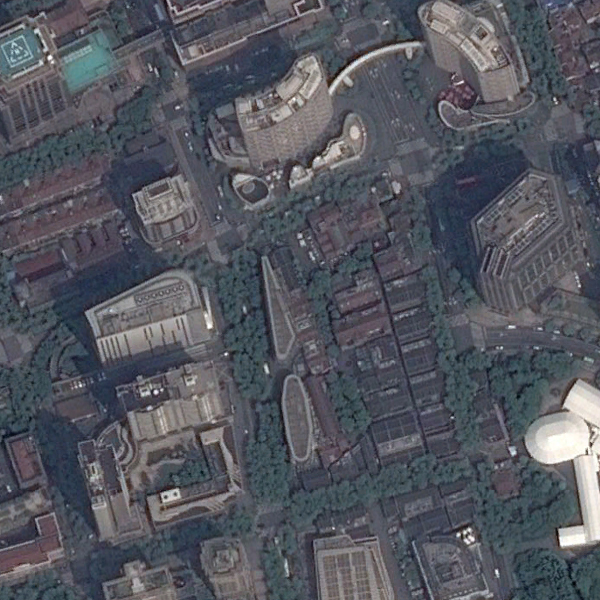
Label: Commercial